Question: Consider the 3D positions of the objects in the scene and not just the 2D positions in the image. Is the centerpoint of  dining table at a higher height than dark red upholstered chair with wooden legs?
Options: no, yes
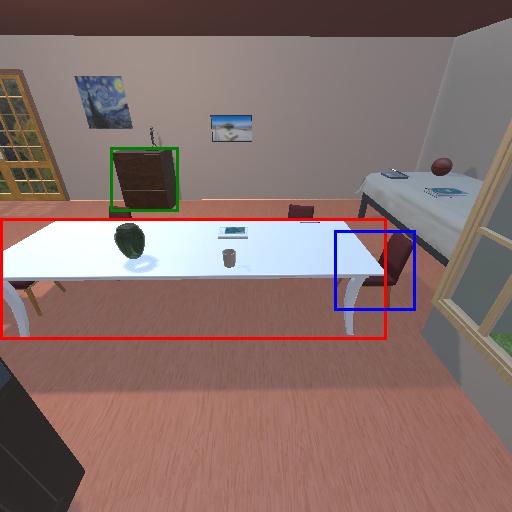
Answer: no